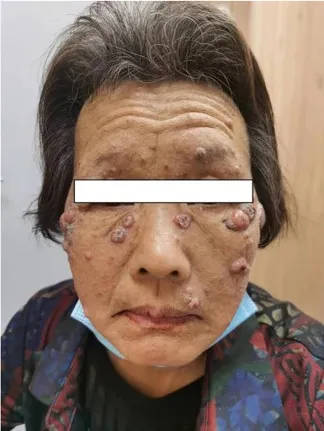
(A) Characterization of facial masses after immunotherapy in patients.
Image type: medical_photograph (oral_photograph)